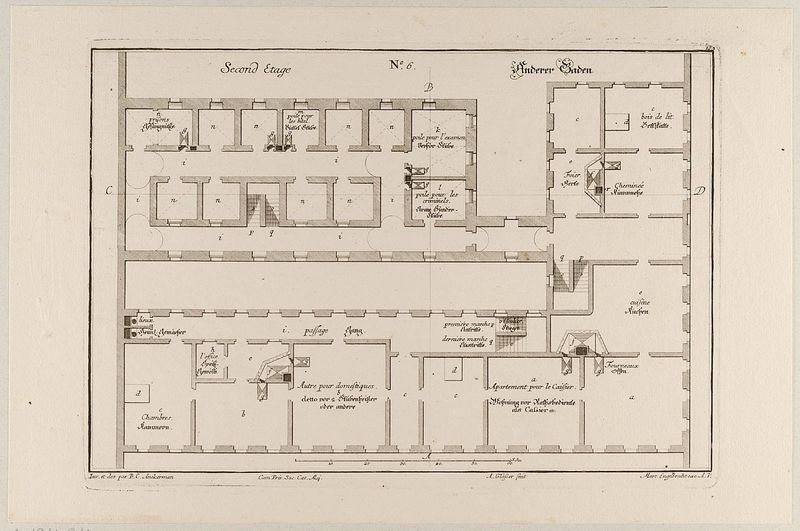
Titel: Grundriss eines Rathauses und eines Gefängnisses
Künstler: Martin Engelbrecht
Standort: Hamburg
Institution: Museum für Kunst und Gewerbe Hamburg
Schlagwörter: skizze, gebäude, architektur, barock, schrift, papier, studie, grafik, graphik, treppen, fotografie, photographie, eingang, druckgraphik, druckgrafik, radierung, buchstaben, räume, entwurf, rathaus, kerker, plan, nummerierung, grundriss, etage, maßstab, maß, wasserzeichen, reproduktionen, barockzeit, barockzeitalter, druckerzeugnisse, architekturdarstellungen, gebäudes, ornamentstich, vorlageblätter, gefängnis